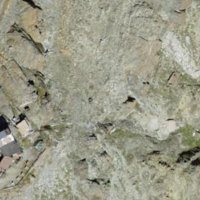
EUNIS habitat code: 48
Species observed at this site:
Montifringilla nivalis